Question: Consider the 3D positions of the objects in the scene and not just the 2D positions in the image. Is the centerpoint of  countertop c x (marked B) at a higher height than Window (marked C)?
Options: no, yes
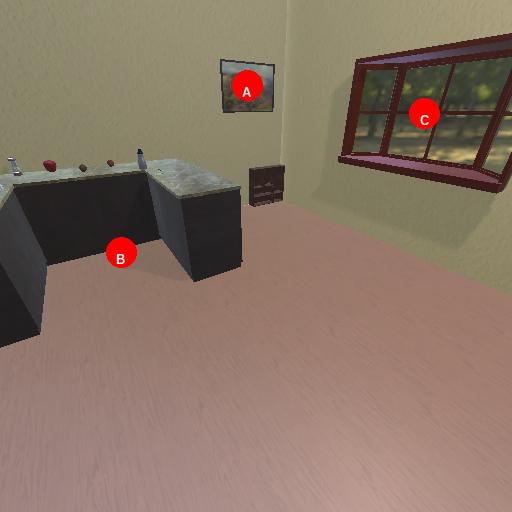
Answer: no